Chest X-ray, PA view. Patient: 66 years old, sex F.
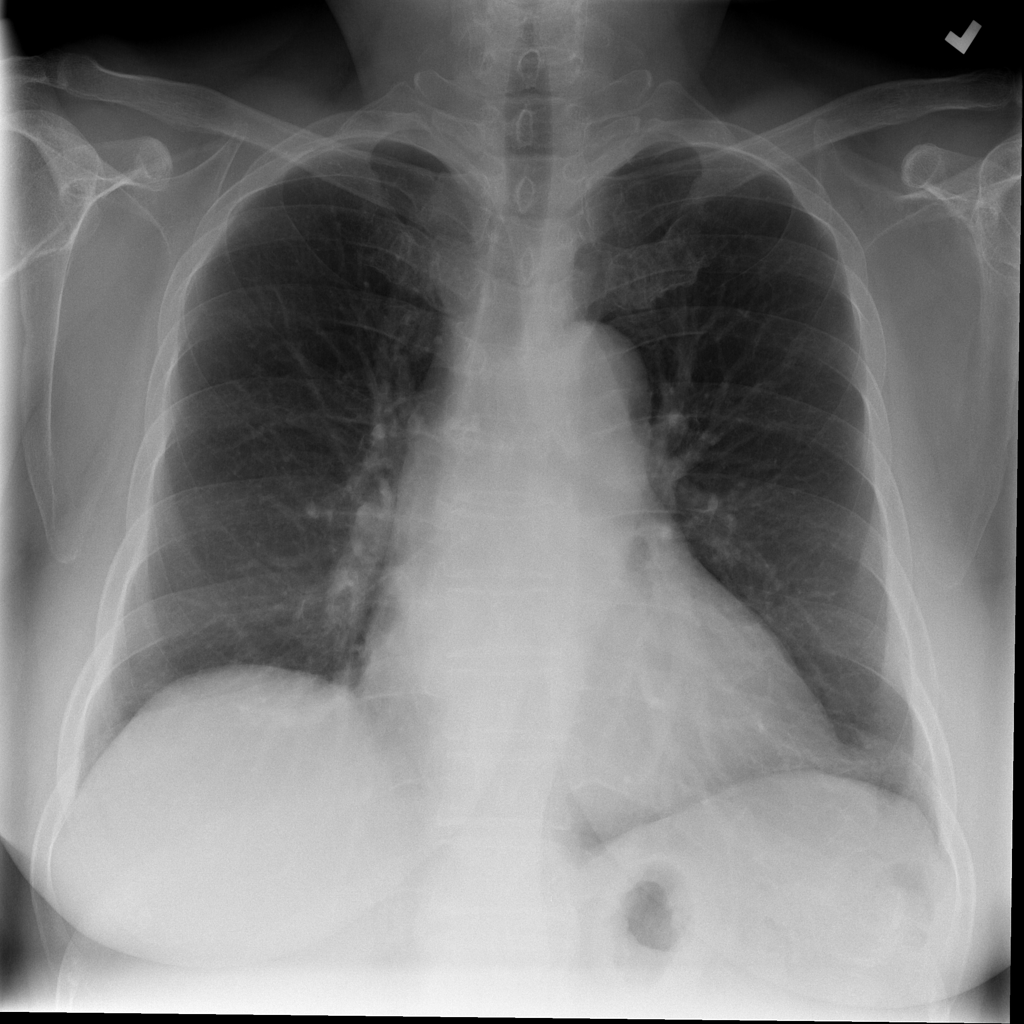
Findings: Atelectasis